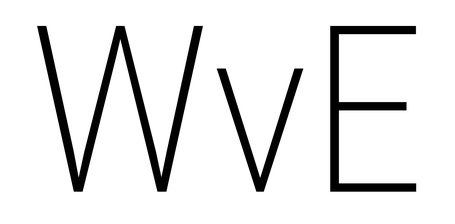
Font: Roboto_Condensed_ExtraLight